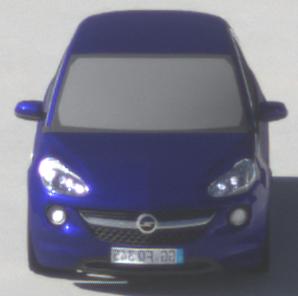
Make: Opel
Model: ADAM 1.2
Detailed model: ADAM
Model produced from: 2013/01
Model produced until: 2014/11
Doors: 3
Color: blue
Road condition: dry road
Daytime: morning or afternoon
Contrast: high contrast